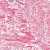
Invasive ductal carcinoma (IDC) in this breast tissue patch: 0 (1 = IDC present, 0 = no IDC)